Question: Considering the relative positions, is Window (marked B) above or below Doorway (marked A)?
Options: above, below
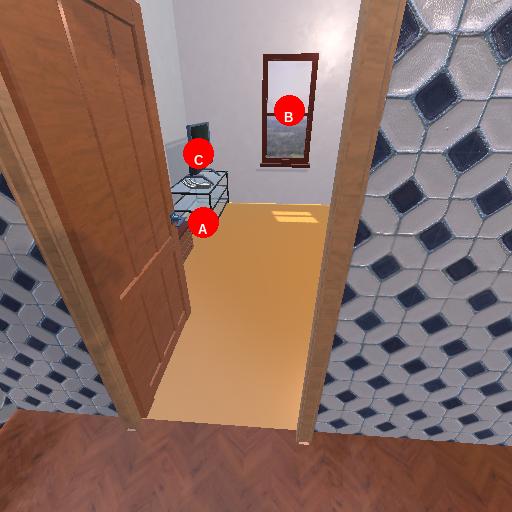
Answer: above